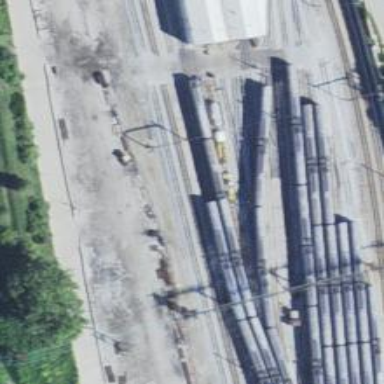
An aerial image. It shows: Rail yard with electrified contact lines for railway operations.